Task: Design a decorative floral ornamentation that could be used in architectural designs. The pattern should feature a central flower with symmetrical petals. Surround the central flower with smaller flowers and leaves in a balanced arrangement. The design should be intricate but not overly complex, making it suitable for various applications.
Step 360:
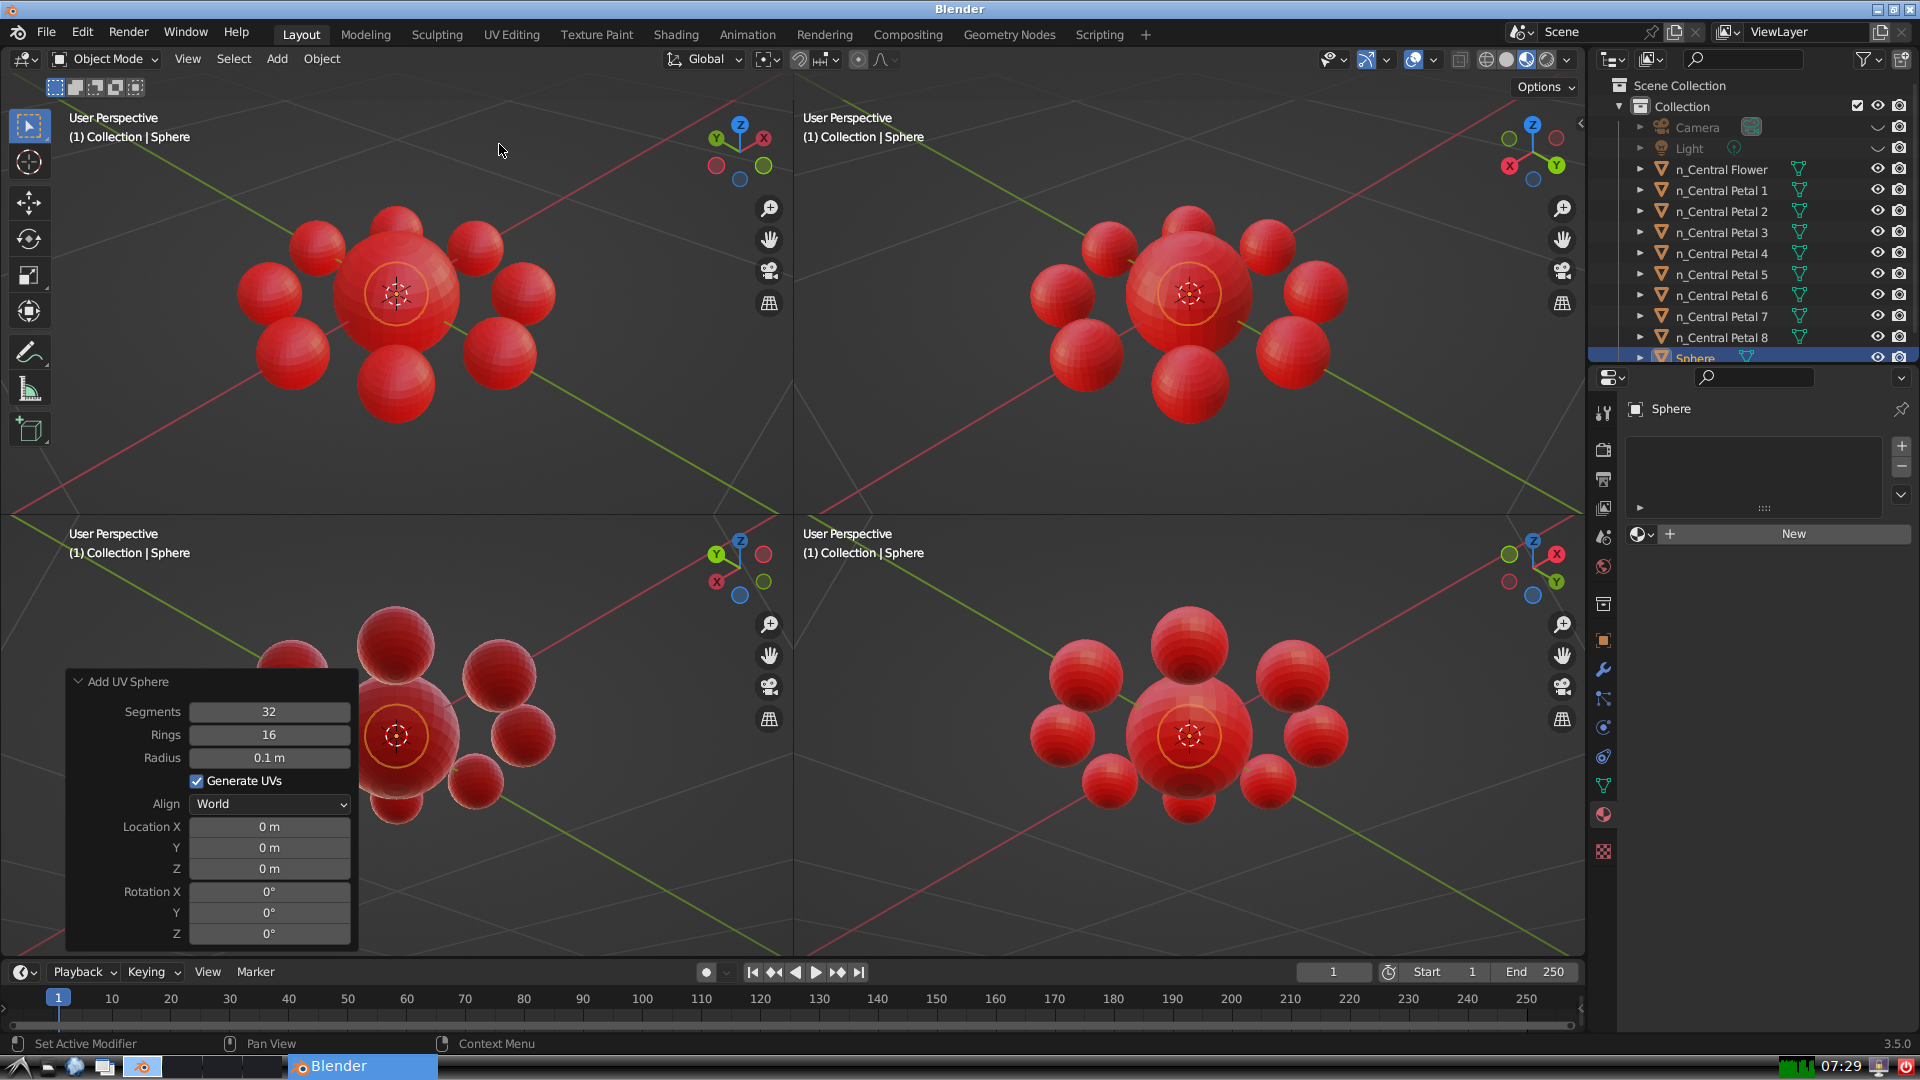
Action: {"mouse_move": [270, 758]}